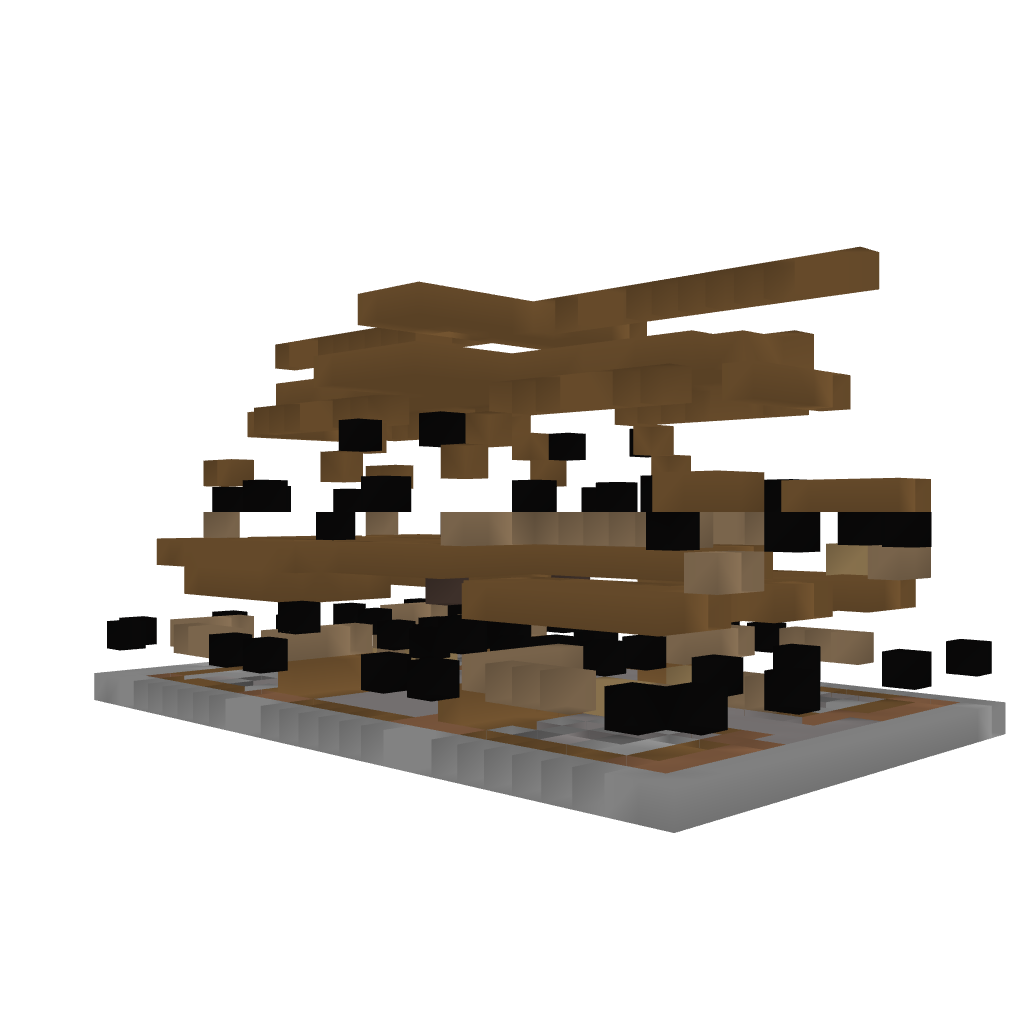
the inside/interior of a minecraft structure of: Rustic Barn